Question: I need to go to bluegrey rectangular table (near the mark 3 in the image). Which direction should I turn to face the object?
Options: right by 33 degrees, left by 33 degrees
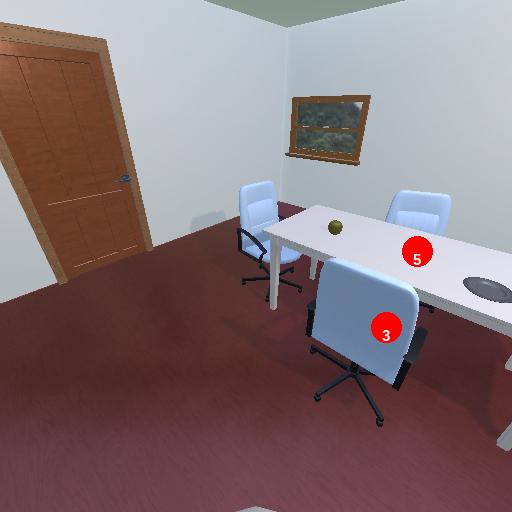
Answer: right by 33 degrees